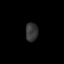
Tissue: lung
Cell type: Endothelial cells
Senescence score: 0.601
Nuclear area (px): 222
Mean DAPI intensity: 53.811